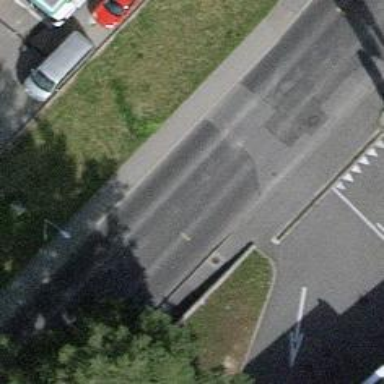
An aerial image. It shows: Asphalt sidewalk.